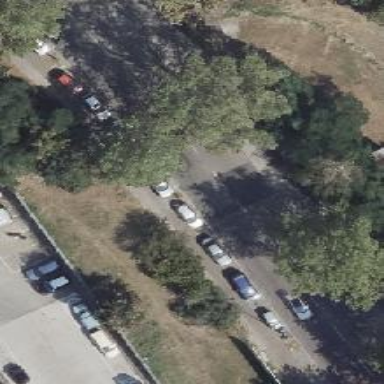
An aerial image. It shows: Deciduous broadleaved tree. There is parking obstacle present.